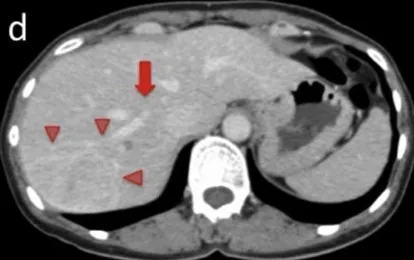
Plain and enhanced CT findings. An isodensity area in venous phase. An isodensity area in the venous phase.
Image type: radiology (ct)